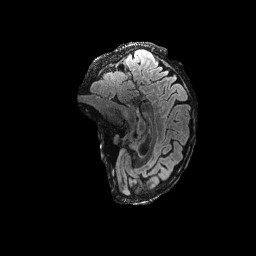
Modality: FLAIR
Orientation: sagittal
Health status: ill
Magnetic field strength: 3 T